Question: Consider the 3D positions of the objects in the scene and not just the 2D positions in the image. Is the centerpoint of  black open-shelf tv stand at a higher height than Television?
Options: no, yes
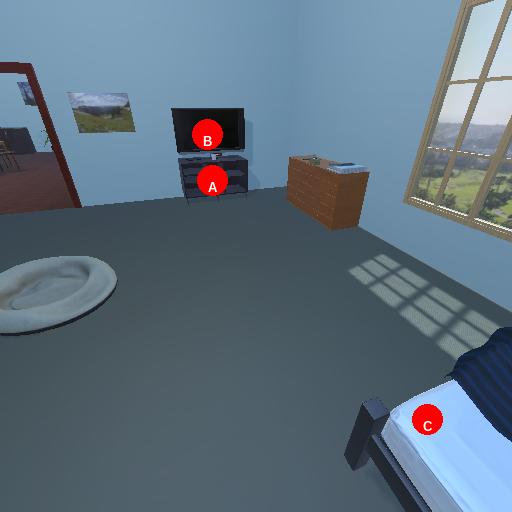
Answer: no